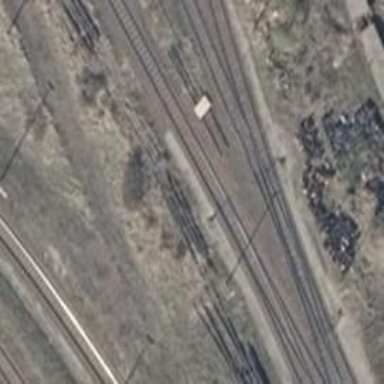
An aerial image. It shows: Railway switch.